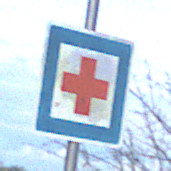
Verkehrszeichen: ErsteHilfe
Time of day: MorningAfternoon
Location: Outdoor (Nature)
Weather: PartlyCloudy
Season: NotSpecified
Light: Natural